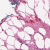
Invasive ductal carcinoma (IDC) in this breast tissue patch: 0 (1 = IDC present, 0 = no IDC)